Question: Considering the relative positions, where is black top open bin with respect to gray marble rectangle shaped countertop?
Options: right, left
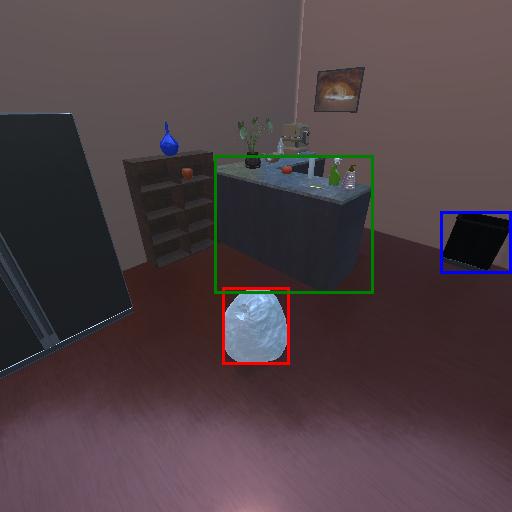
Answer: right